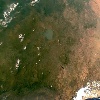
Label: land